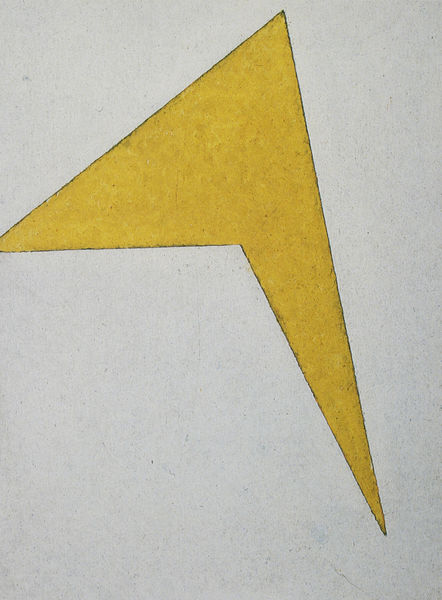
Künstler: Iwan Kljun
Institution: Art Co. Ltd. (Sammlung George Costakis)
Schlagwörter: weiß, gelb, grau, spitzen, kontrast, klar, ecke, abstrakt, fläche, farbe, linien, einfach, spitz, marmoriert, eckig, linie, linear, form, reduziert, ecken, geometrisch, zacken, blitz, dreiecke, pfeil, winkel, zacke, spitzig